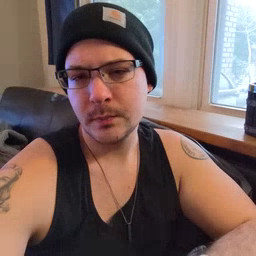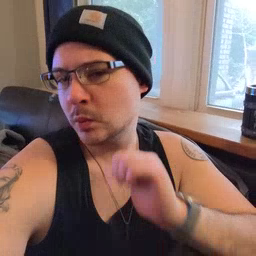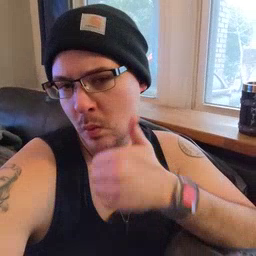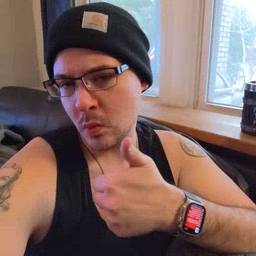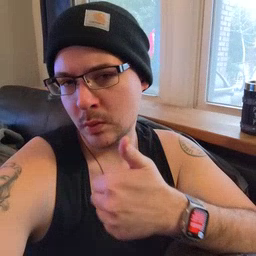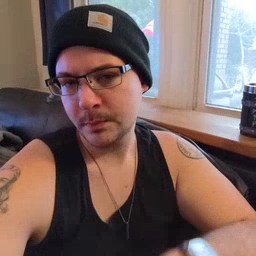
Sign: tomorrow